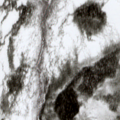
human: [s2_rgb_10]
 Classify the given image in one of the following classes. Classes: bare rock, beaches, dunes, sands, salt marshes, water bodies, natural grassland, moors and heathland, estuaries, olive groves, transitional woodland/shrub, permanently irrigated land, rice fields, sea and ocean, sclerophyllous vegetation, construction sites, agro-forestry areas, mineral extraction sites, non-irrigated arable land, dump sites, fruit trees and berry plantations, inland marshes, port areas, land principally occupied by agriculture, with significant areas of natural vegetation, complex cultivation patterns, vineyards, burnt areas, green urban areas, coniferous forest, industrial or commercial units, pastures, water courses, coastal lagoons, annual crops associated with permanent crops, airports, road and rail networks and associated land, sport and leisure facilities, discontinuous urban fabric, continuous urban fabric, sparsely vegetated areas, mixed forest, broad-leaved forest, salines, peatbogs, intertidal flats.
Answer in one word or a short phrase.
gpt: mixed forest, peatbogs